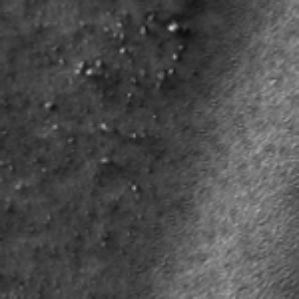
Label: frost